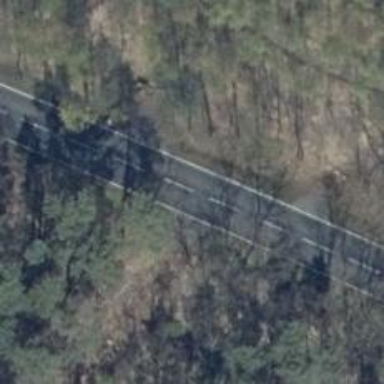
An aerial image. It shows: Primary road with asphalt surface.